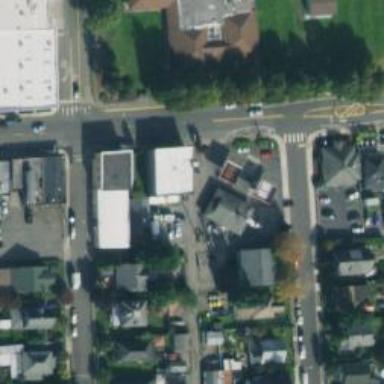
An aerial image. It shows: Convenience shop.